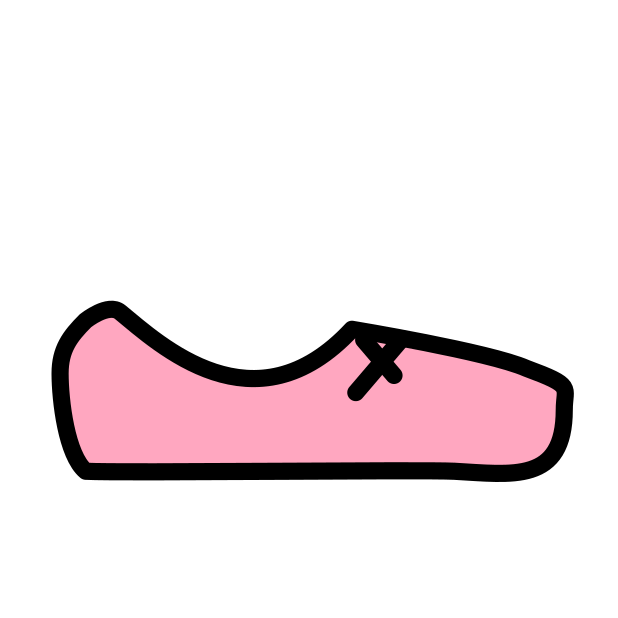
ballet shoes